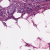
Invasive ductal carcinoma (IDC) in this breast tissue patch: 1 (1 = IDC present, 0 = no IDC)